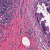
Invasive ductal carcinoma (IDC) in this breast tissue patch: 0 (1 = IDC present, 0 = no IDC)